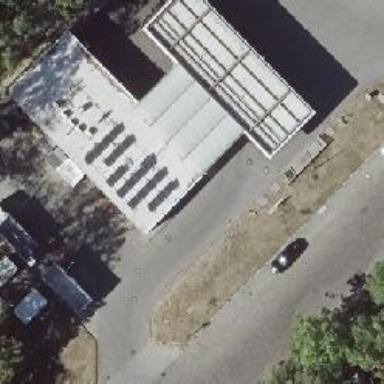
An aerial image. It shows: Fuel station.